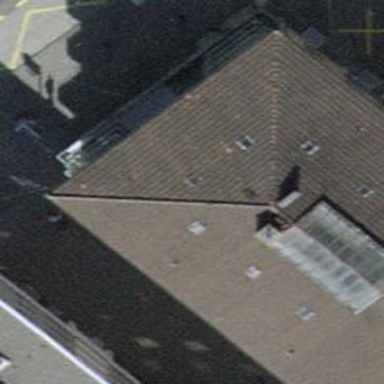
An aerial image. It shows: Cafe.